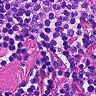
Metastatic tissue present: no